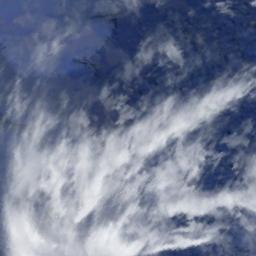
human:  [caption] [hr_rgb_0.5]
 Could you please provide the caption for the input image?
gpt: A little white cloud floated above the blue figure .

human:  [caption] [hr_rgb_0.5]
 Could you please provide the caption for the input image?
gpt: The stratus clouds are located above the surface of the sea .

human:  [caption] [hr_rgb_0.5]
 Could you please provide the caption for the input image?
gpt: The white cloud is above blue sea .

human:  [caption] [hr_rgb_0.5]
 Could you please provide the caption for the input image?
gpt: Large fluffy white clouds on blue sea .

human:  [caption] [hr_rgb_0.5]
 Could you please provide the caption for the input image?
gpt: There are white clouds over a blue sea .